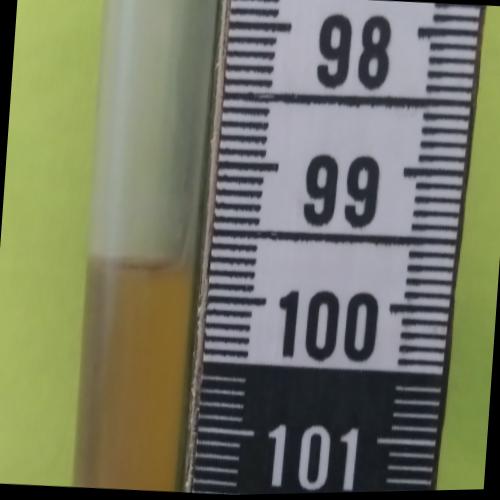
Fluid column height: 99.8 cm